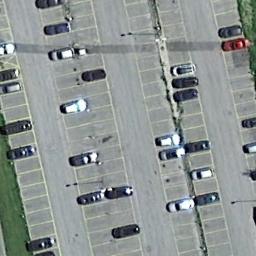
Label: parking_lot